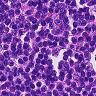
Metastatic tissue present: no